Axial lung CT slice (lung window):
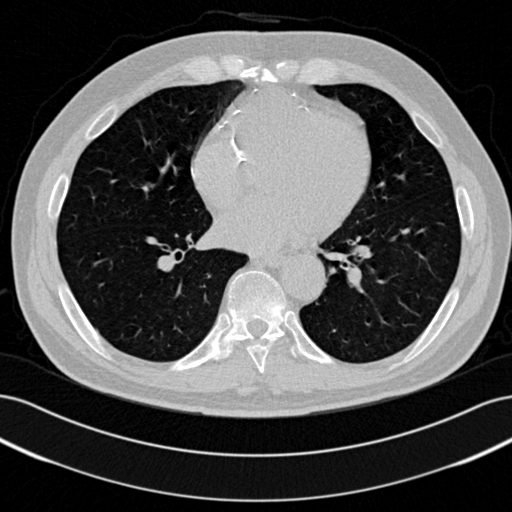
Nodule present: no